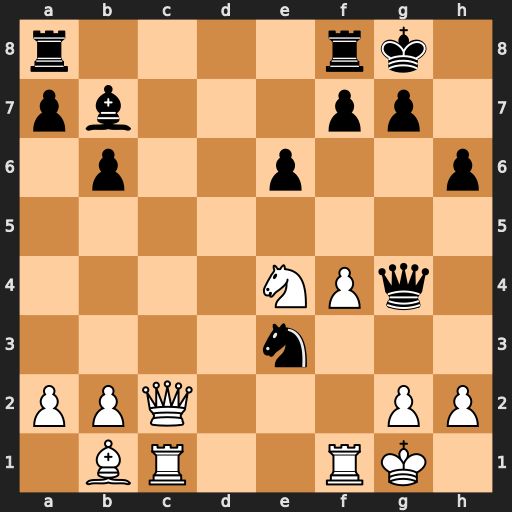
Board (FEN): r4rk1/pb3pp1/1p2p2p/8/4NPq1/4n3/PPQ3PP/1BR2RK1
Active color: w
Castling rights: -
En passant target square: -
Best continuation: Nf6+ gxf6 Qh7#